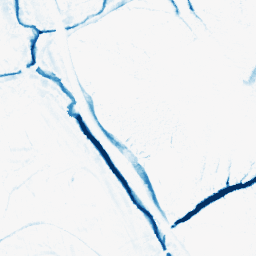
Category: morphological
Decomposition family: morphological_ellipse
Decomposition parameters: operation: closing
width: 10
height: 10
Upsampling method: regularized
Upsampling parameters: scale: 4
lambda_reg: 0.001
Upsampling scale: 4